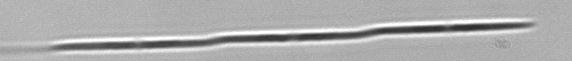
Label: Pseudo-nitzschia